Question: I am currently working on migrating from Office 2002 SP3 to Office 2010.
In an Excel Workbook with heavy use of VBA i am running into the following Problem:
The following function is working like a charme in 2002, but crashes when opened with 2010.
'''
Private Function fktSeeall()
Dim pPage As Page, cCont As Control, mpMultiPage As Control
If Seeall Then
cbButton2.Caption = "Leere ausblenden"
Else
cbButton2.Caption = "Alle anzeigen"
End If
For Each mpMultiPage In Me.Controls
If TypeName(mpMultiPage) = "MultiPage" Then
For Each pPage In mpMultiPage.Pages
pPage.Visible = Seeall
For Each cCont In pPage.Controls
If TypeName(cCont) = "TextBox" And cCont.Text <> "" Then
pPage.Visible = True
mpMultiPage.Value = Right(pPage.Name, 1) - 1
End If
Next cCont
Next pPage
End If
Next
End Function
'''
The boolean 'Seeall' is set outside the function.
All pages are containing one textbox. If seeall is set to false, every Page exept the ones with filled Textboxes are hidden. If set to true, all Pages are shown again.
Office 2010 fails at the line
'For Each pPage In mpMultiPage.Pages' with error message code 13 "Type Dismatch"
It also fails if i use
'''
For Each pPage In MultiPage1.Pages
pPage.Visible = Seeall
For Each cCont In pPage.Controls
If TypeName(cCont) = "TextBox" And cCont.Text <> "" Then
pPage.Visible = True
MultiPage1.Value = Right(pPage.Name, 1) - 1
End If
Next cCont
Next pPage
'''
I dont get the point, why the new office version fails at this stage of my code.
This is a screenshot of the UserForm:

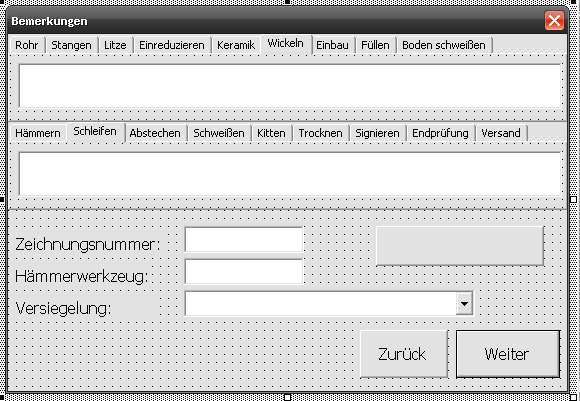
Answer: Ok figured it out!
From Excel 2007 onwards the Object Model has an object called Page which isn't the same as the Forms Page.
Reference the Form Page property explicitly using 'Dim pPage As msforms.Page' instead of 'Dim pPage As Page'